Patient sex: M
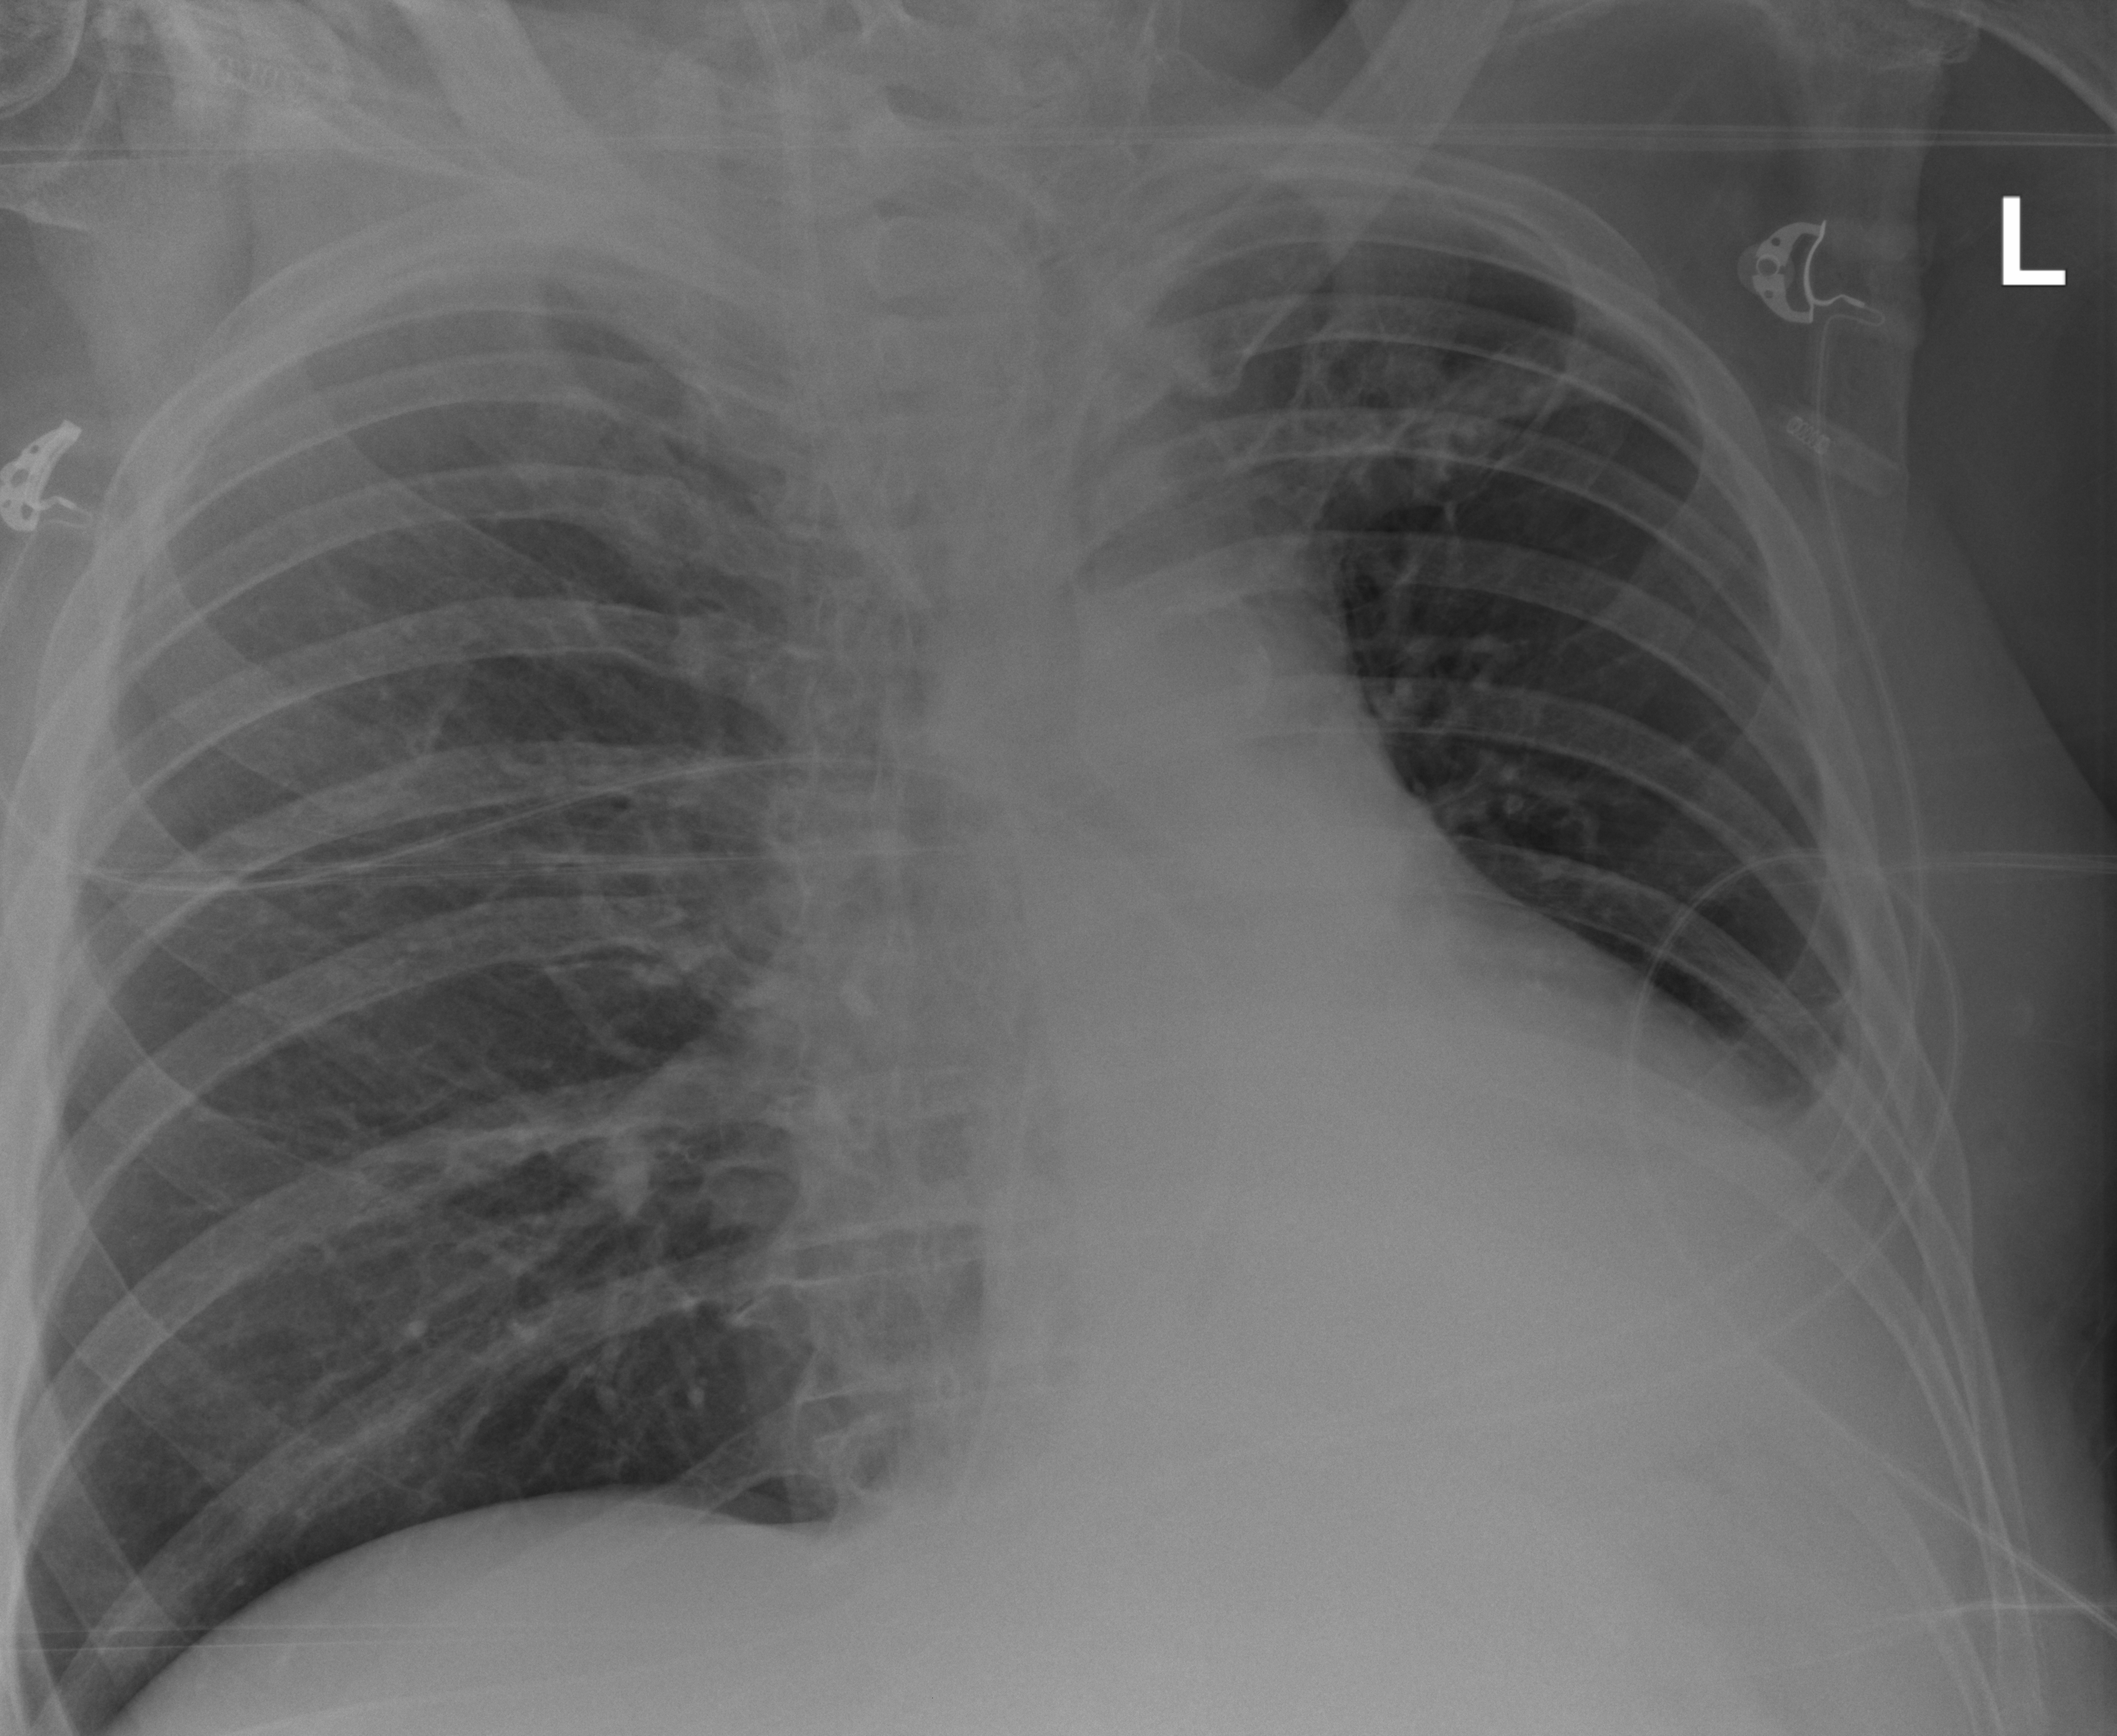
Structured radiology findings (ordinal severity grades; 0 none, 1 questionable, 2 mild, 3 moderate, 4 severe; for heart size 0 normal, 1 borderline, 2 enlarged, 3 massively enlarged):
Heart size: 1
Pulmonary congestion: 2
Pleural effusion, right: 0
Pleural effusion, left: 2
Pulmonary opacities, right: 0
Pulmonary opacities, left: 0
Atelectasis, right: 0
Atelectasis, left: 2